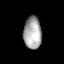
Tissue: lung
Cell type: Epithelial cells
Senescence score: 0.219
Nuclear area (px): 571
Mean DAPI intensity: 164.839